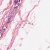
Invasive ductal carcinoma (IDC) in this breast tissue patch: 0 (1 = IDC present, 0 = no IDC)